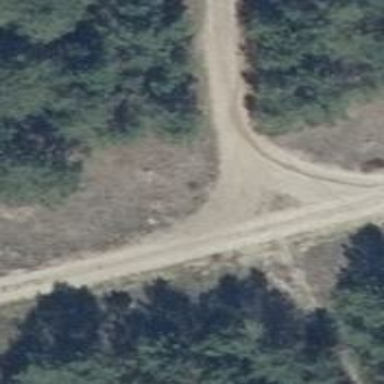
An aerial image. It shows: Dirt track road with grade 4 track type.